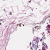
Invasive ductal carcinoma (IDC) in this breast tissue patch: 0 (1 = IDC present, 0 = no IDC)